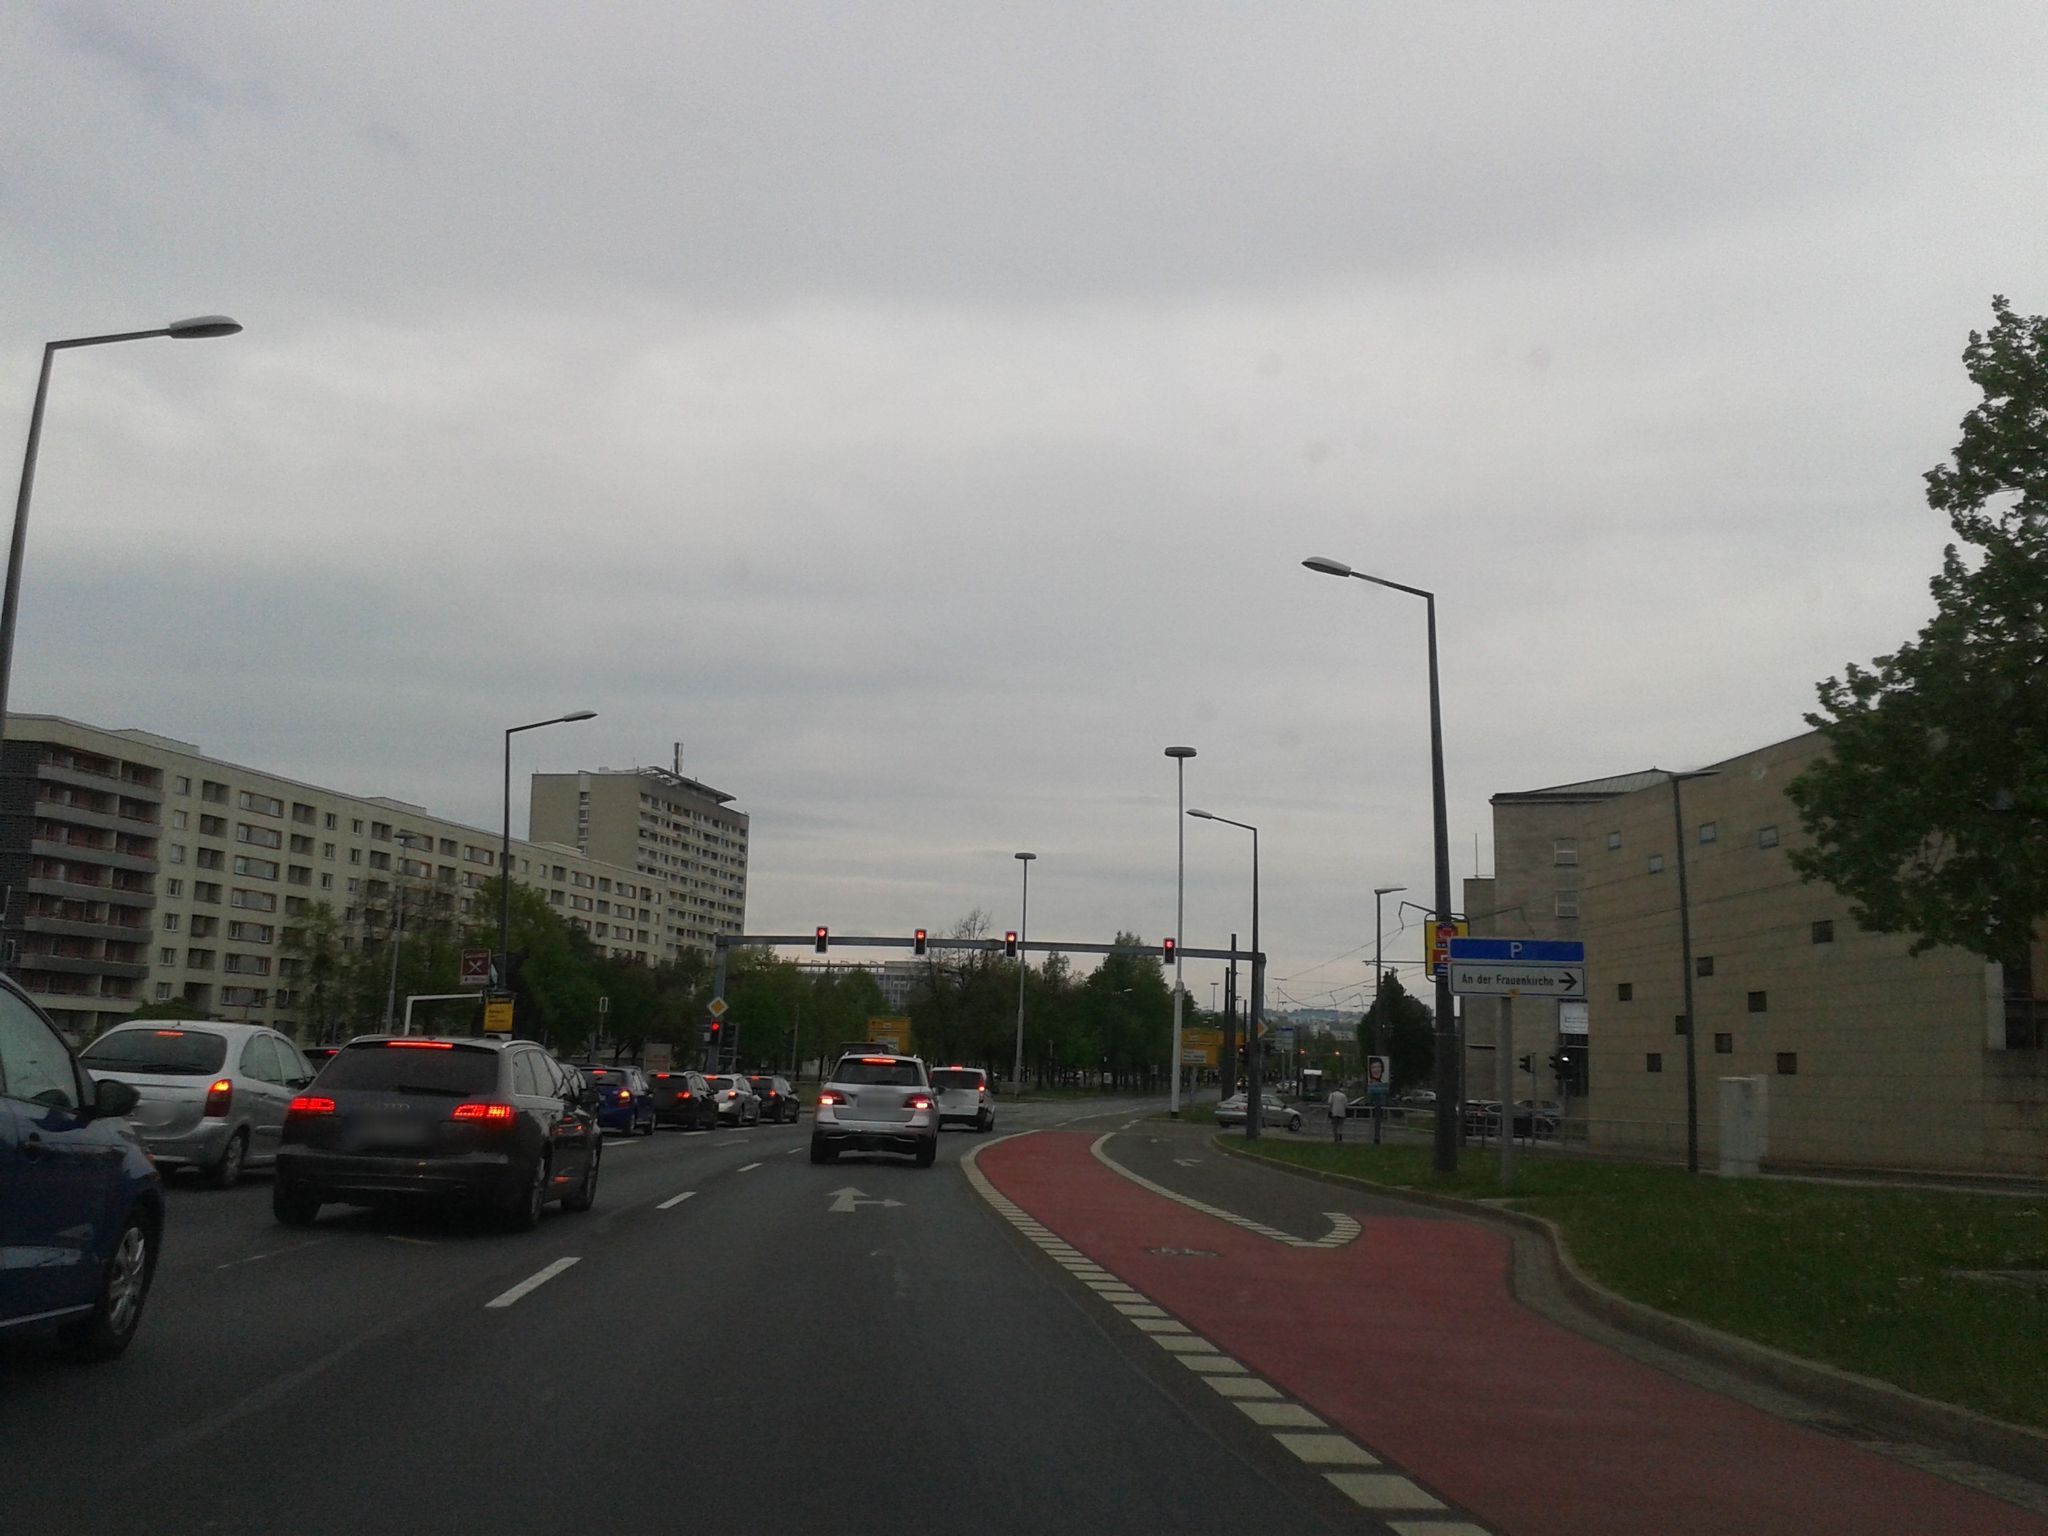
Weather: cloudy
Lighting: day
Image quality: good
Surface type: driving surface
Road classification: primary
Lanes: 1, 3, 2
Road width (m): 2.6
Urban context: urban centre
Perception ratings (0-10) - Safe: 1.47, Lively: 6.07, Beautiful: 3.56, Boring: 4.45, Depressing: 7.11, Wealthy: 4.08